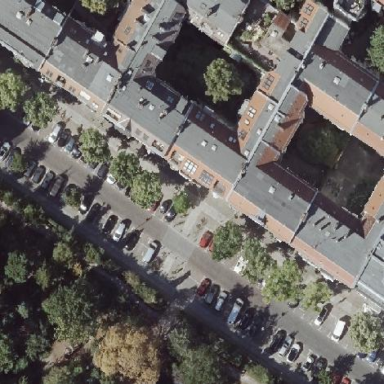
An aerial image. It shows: Residential building with red gambrel roof made of roof tiles. The building itself is grey in color.